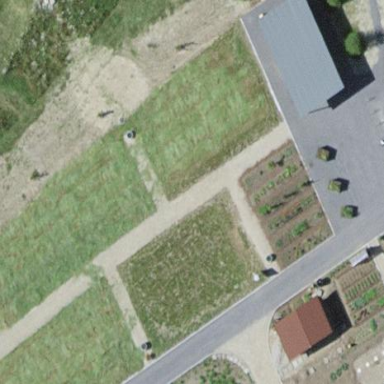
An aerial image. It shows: Garden that is leisure land.